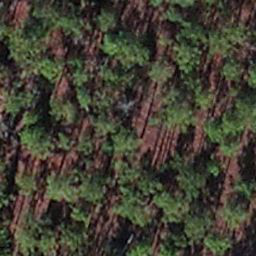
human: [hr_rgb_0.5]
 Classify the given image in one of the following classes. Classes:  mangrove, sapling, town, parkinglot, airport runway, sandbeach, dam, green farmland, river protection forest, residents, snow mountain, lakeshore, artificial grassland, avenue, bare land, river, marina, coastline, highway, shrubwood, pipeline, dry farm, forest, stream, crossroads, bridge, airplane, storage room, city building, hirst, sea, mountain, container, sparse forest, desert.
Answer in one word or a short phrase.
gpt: sapling